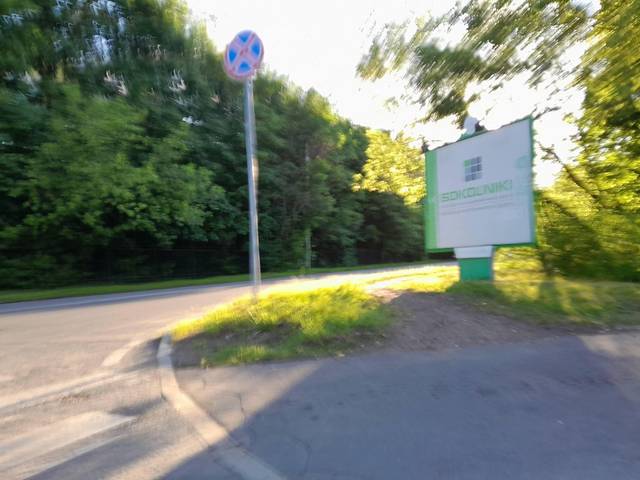
Region: Russia
Coordinates: 55.806, 37.684